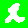
Digit: 2